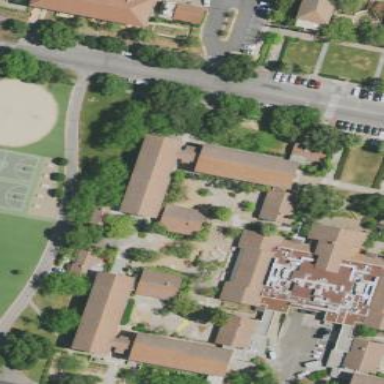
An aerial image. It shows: Dormitory building with gabled roof.